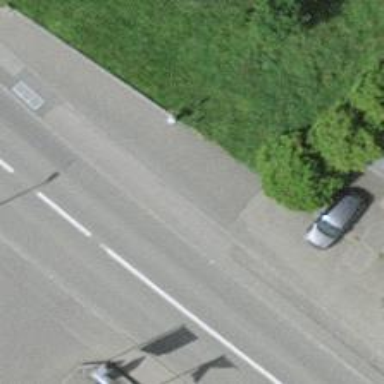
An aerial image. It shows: Bus stop with platform for public transport.